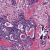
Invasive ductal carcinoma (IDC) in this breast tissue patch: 0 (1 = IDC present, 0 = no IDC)